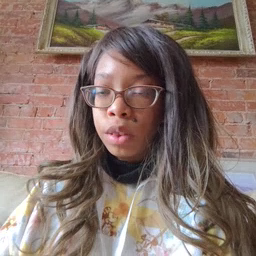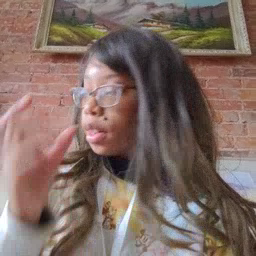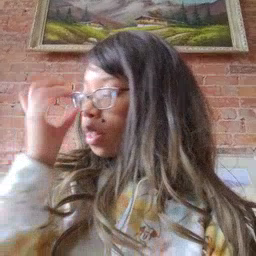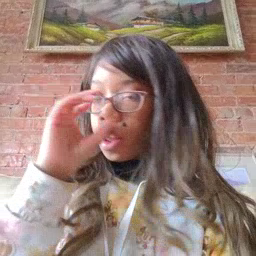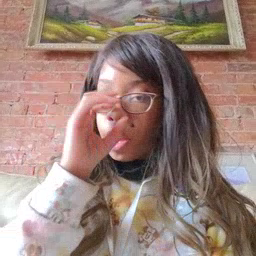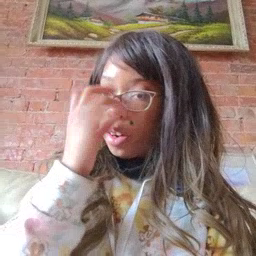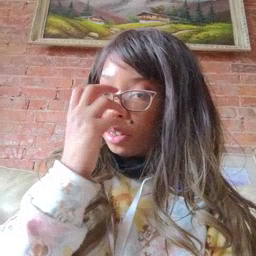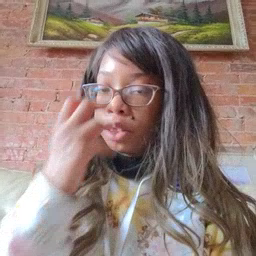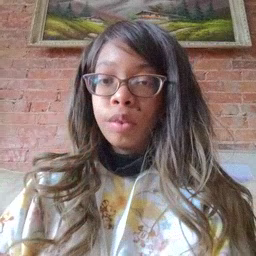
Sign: clown